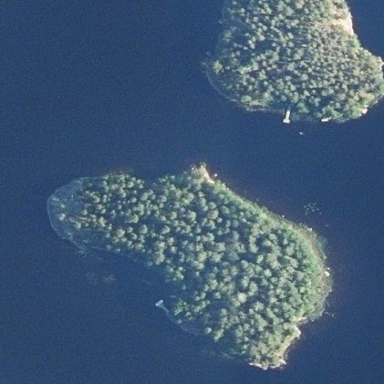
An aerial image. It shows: Islet.